Question: '''
web= (WebView)findViewById(R.id.webview);
WebSettings webSettings = web.getSettings();
webSettings.setTextSize (WebSettings.TextSize.NORMAL) ;
web.setBackgroundColor(0);
webSettings.setLoadsImagesAutomatically(true);
webSettings.setSupportMultipleWindows(true);
webSettings.setSupportZoom(true);
webSettings.setBuiltInZoomControls(true);
web.loadDataWithBaseURL("", "<p dir="rtl" align="right">" + desc + "</p>", "text/html", "utf-8", "");
'''
'
i have a problem in the webview that when it loads the image it's loaded on the text which makes the text corrupted as shown in the image knowing that both i get them by connection to service
any ideas how to solve this
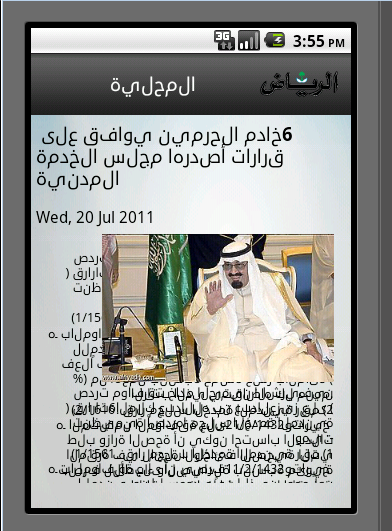
Answer: It's a problem with android webviews ,You can solve it with putting the height to tag.
--> height="imageHeight" ..or a margin-bottom equal to his height..
this is not a good solution but is the is the only one I found.